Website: walmart
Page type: payment
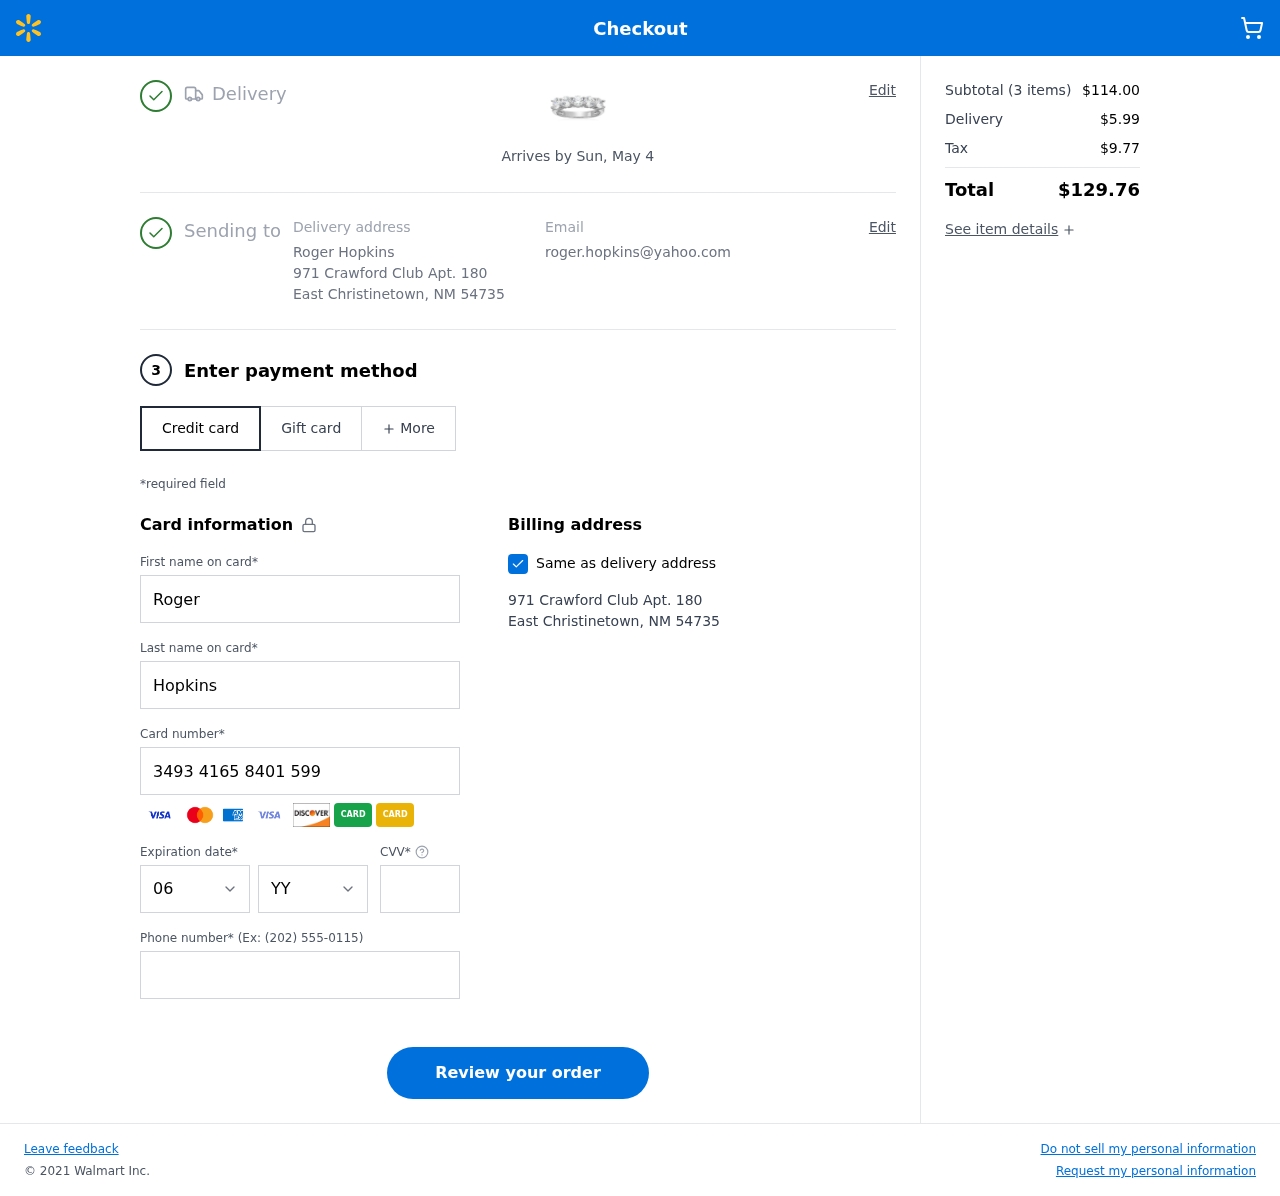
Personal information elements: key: PII_CARD_CVV
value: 8303
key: PII_CARD_EXPIRY_MONTH
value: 06
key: PII_CARD_EXPIRY_YEAR
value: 28
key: PII_CARD_NUMBER
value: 3493 4165 8401 599
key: PII_CITY
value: East Christinetown
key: PII_EMAIL
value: roger.hopkins@yahoo.com
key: PII_FIRSTNAME
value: Roger
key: PII_FULLNAME
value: Roger Hopkins
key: PII_LASTNAME
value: Hopkins
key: PII_PHONE
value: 2936414014
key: PII_POSTCODE
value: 54735
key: PII_STATE_ABBR
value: NM
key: PII_STREET
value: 971 Crawford Club Apt. 180
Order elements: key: ORDER_DELIVERY_DATE
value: Arrives by Sun, May 4
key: ORDER_NUM_ITEMS
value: (3 items)
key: ORDER_SUBTOTAL
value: $114.00
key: ORDER_SHIPPING_COST
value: $5.99
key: ORDER_TAX
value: $9.77
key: ORDER_TOTAL
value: $129.76